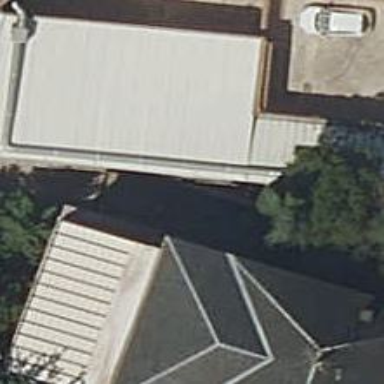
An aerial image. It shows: Warehouse building.